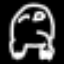
Label: frog